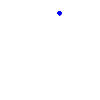
Particle: electron